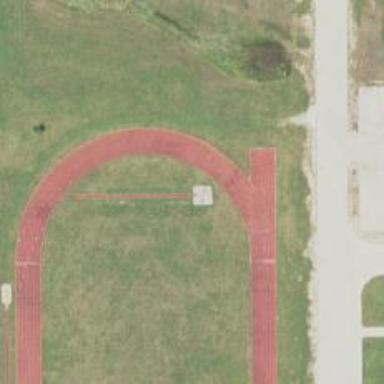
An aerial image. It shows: Athletics track located on leisure land.